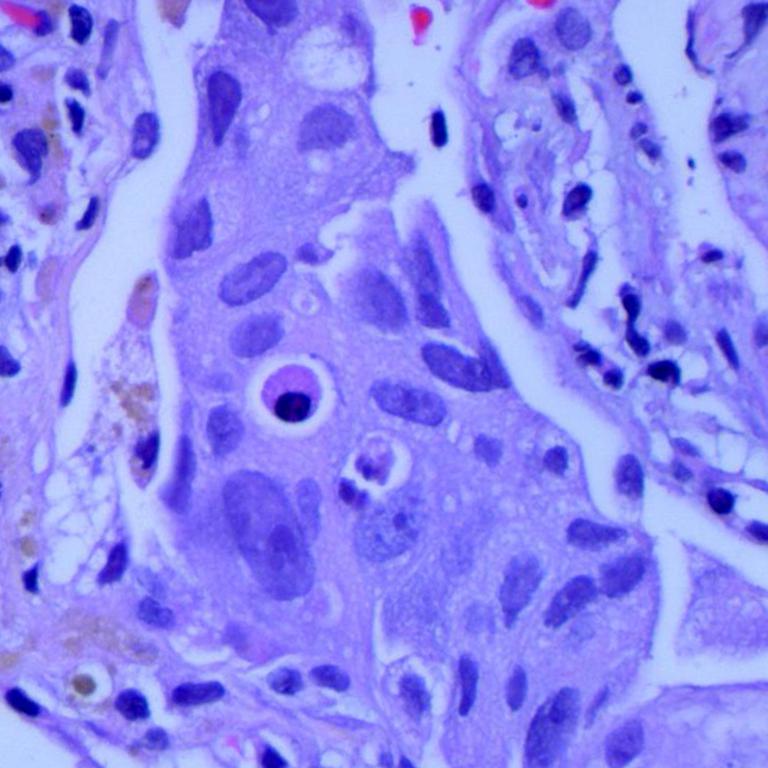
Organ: lung
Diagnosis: adenocarcinomas